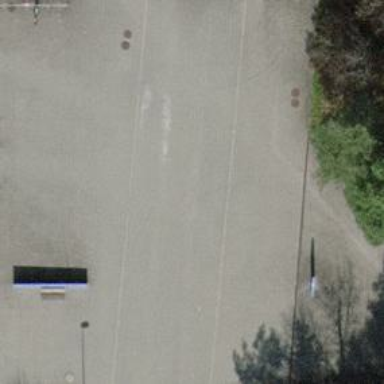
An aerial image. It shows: Unmarked crossing on the road.